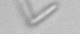
Label: Nanoneis